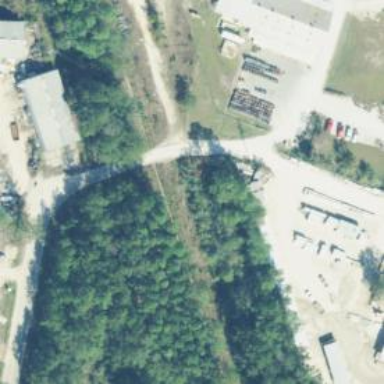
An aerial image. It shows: Railway spur service.